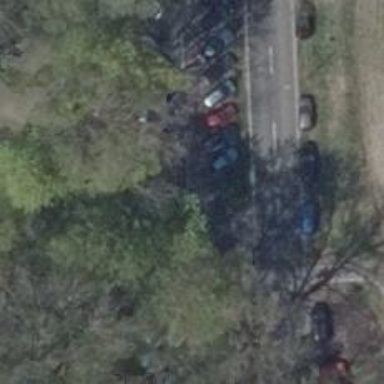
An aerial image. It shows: Asphalt parking aisle accessed from service road. There is opposite cycleway adjacent to it.